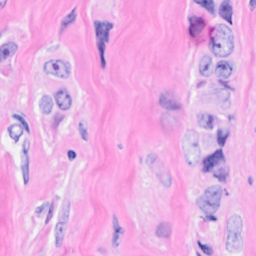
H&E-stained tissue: Breast